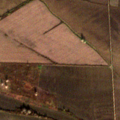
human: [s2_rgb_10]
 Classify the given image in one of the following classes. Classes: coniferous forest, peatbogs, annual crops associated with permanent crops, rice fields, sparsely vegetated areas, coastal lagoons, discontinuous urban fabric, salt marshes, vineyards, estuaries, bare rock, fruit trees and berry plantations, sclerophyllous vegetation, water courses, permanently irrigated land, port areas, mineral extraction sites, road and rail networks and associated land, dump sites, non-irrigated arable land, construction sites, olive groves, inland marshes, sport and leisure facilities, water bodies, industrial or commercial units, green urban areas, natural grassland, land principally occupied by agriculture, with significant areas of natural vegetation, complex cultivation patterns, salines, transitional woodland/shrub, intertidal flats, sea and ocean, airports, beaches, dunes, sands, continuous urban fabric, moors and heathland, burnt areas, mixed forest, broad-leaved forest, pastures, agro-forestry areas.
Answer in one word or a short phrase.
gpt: non-irrigated arable land, transitional woodland/shrub